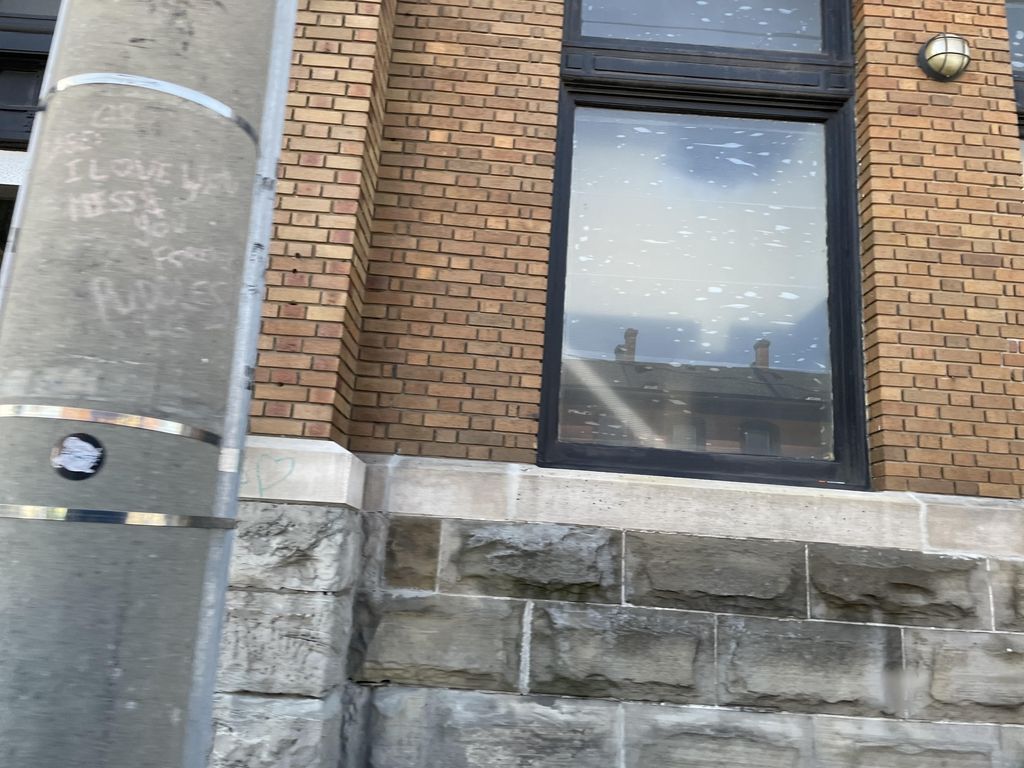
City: hamilton